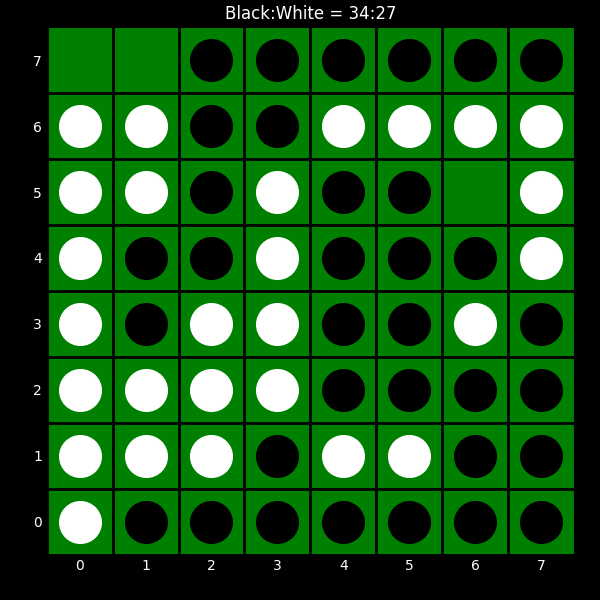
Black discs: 34
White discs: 27